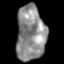
Tissue: skin
Cell type: Epithelial cells
Senescence score: 0.2254
Nuclear area (px): 1549
Mean DAPI intensity: 140.921